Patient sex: M
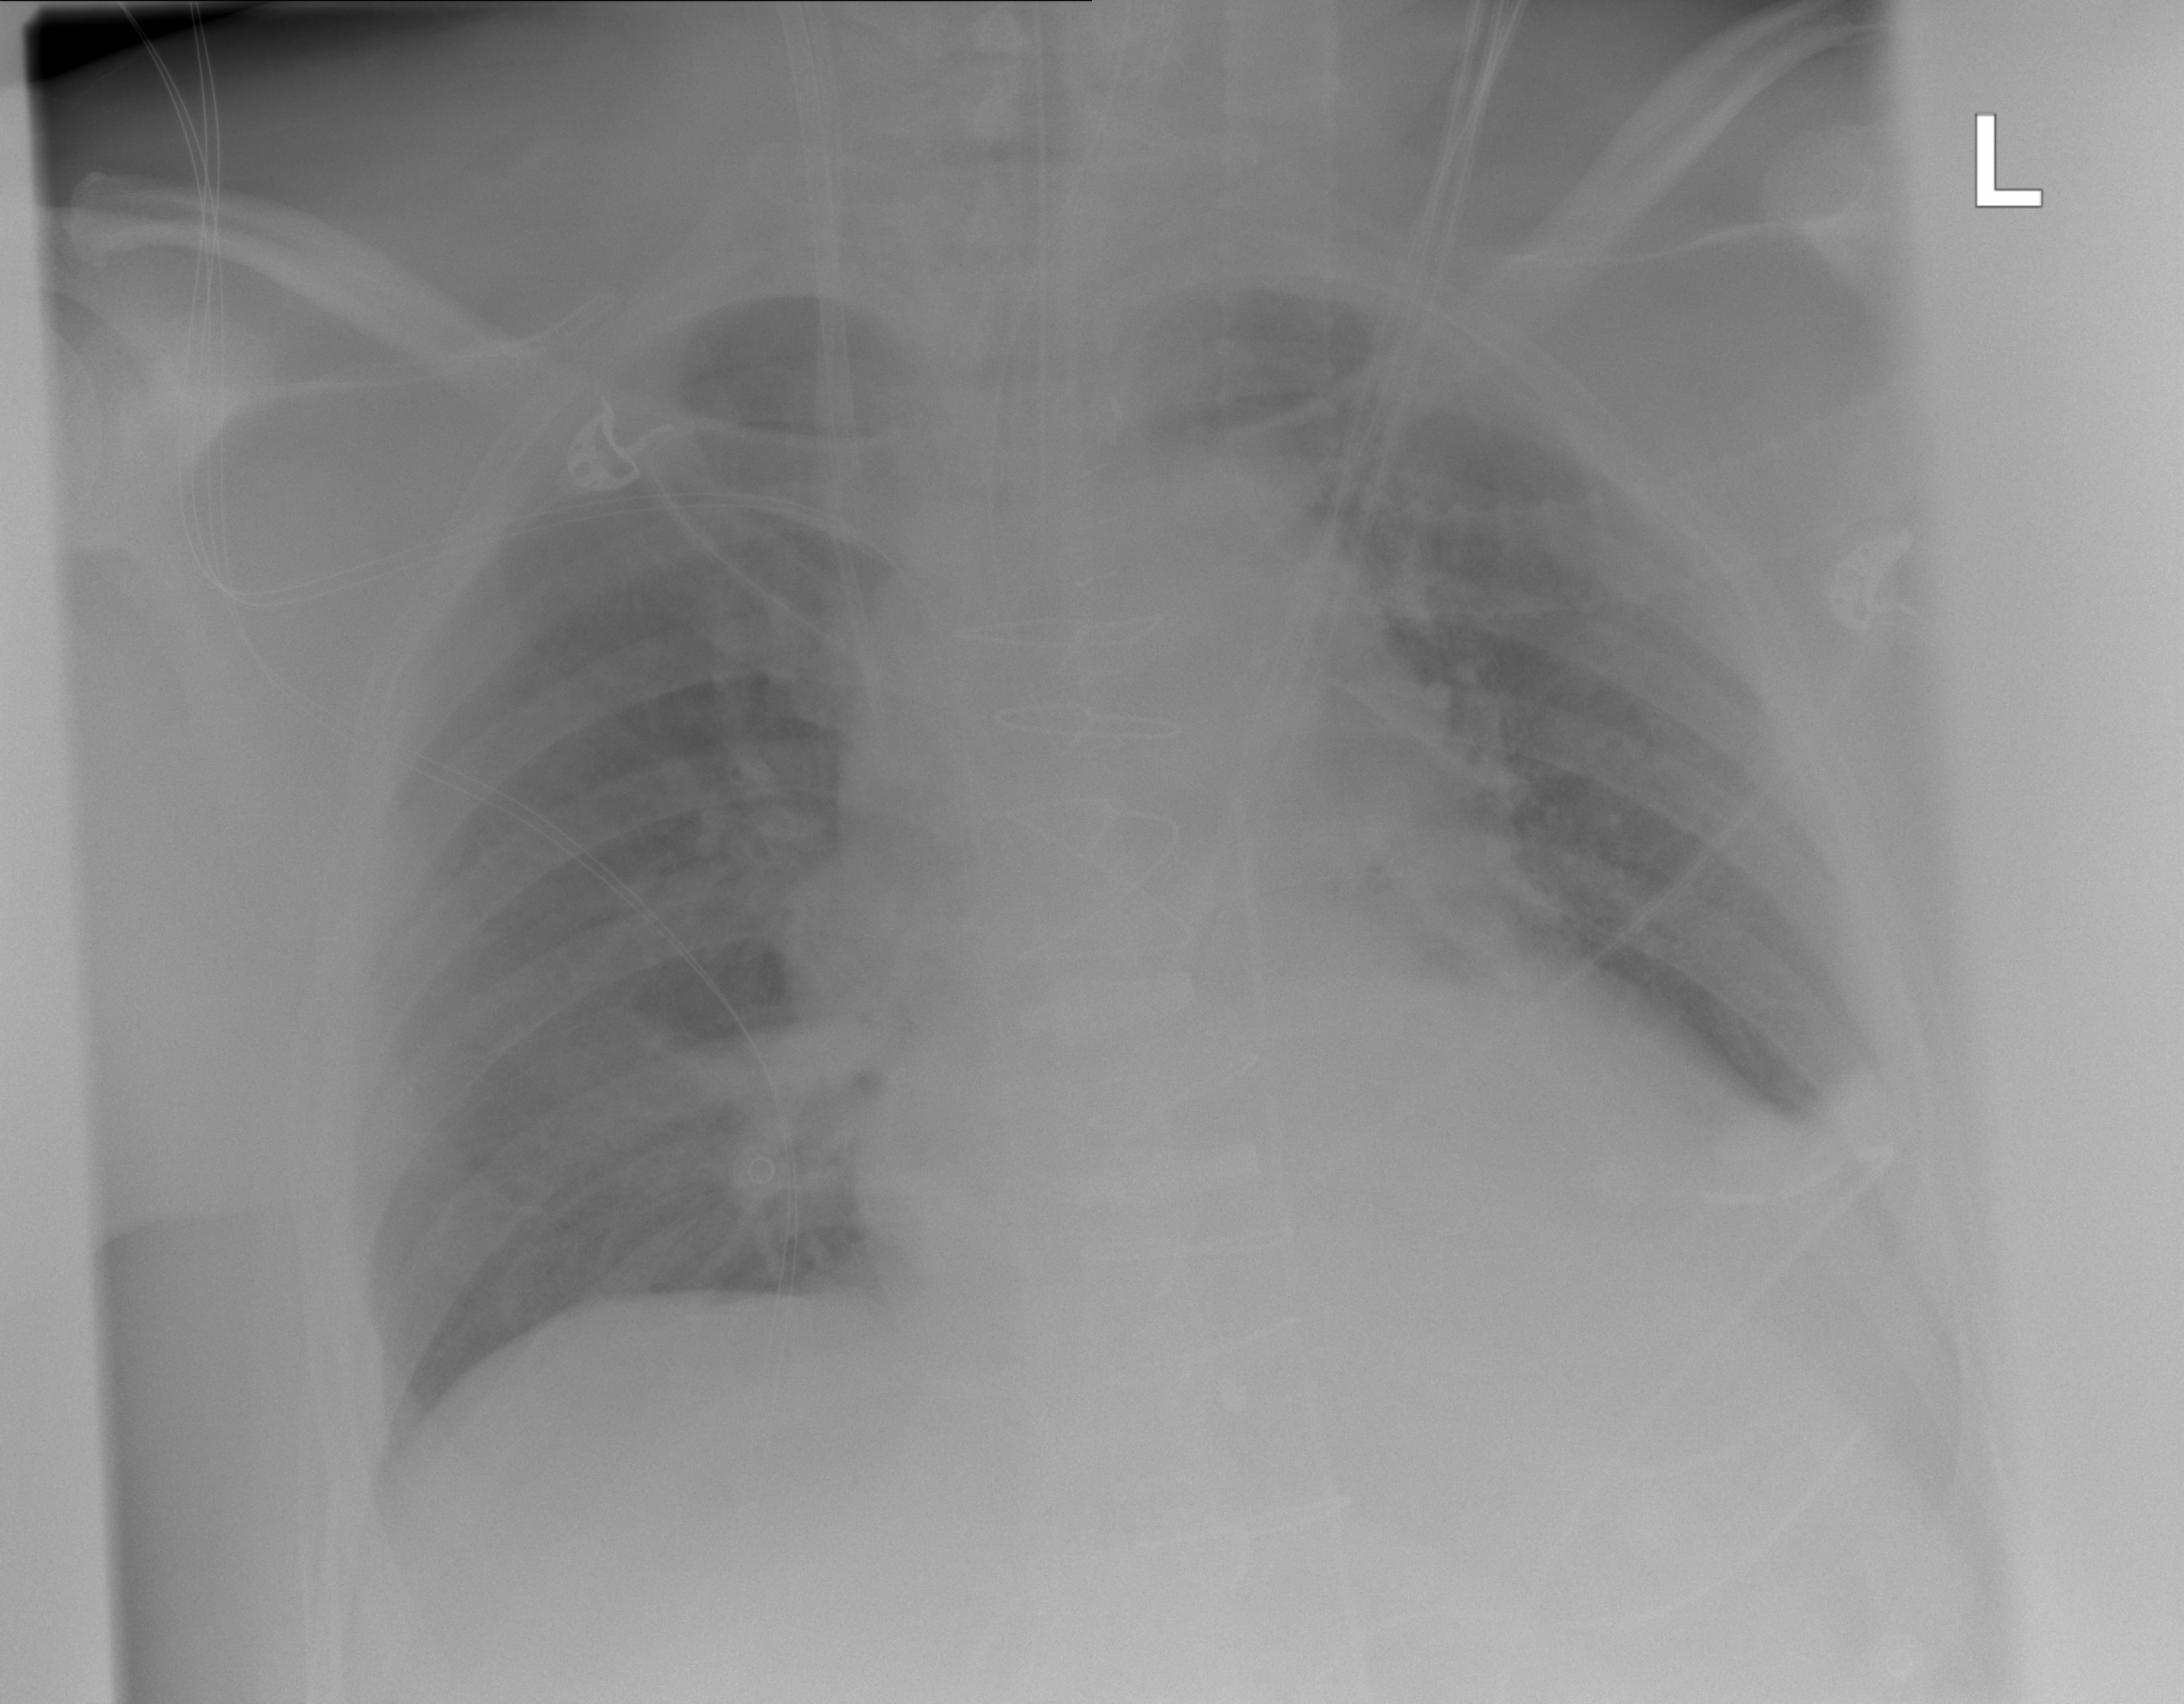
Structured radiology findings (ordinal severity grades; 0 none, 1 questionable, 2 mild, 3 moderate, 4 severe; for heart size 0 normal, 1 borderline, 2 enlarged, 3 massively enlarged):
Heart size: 2
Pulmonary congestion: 0
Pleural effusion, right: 0
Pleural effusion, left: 1
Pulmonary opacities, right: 0
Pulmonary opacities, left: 0
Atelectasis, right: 0
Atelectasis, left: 2